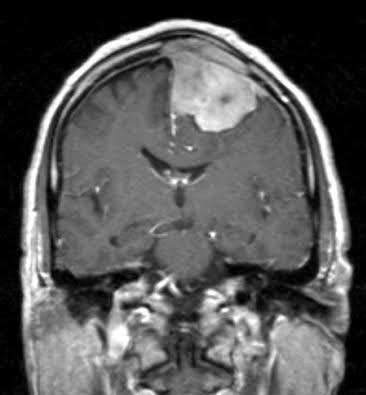
Label: meningioma